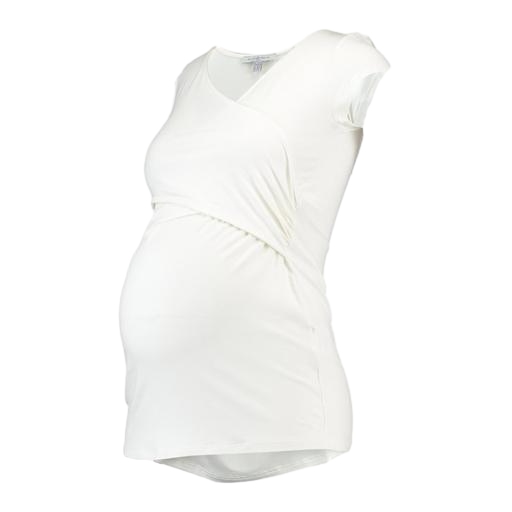
white diane maternity top, white wesley maternity tank, white petite maternity tunic softened shirt, white background